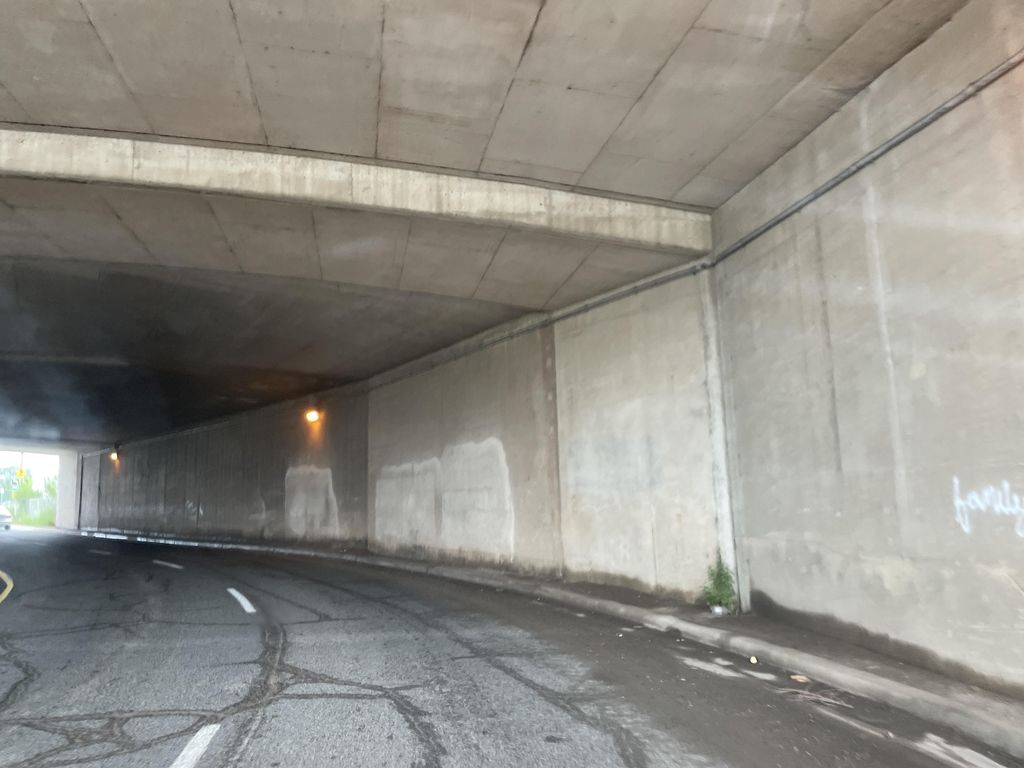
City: hamilton